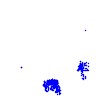
Particle: electron